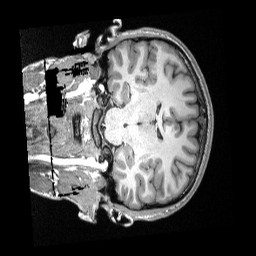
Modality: T1w
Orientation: coronal
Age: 19
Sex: male
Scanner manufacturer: siemens
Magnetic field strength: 3 T
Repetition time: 2.3 s
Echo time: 0.00308 s